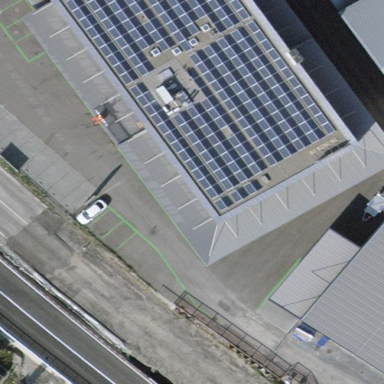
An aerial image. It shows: Industrial building with flat roof.